Question: I reinstalled my vs code, then, when I open the .ipynb in vscode, I also reinstalled the jupyter plugin. But I found the old notebook version opened.
Before I reinstalled these programs, they were still new versions.

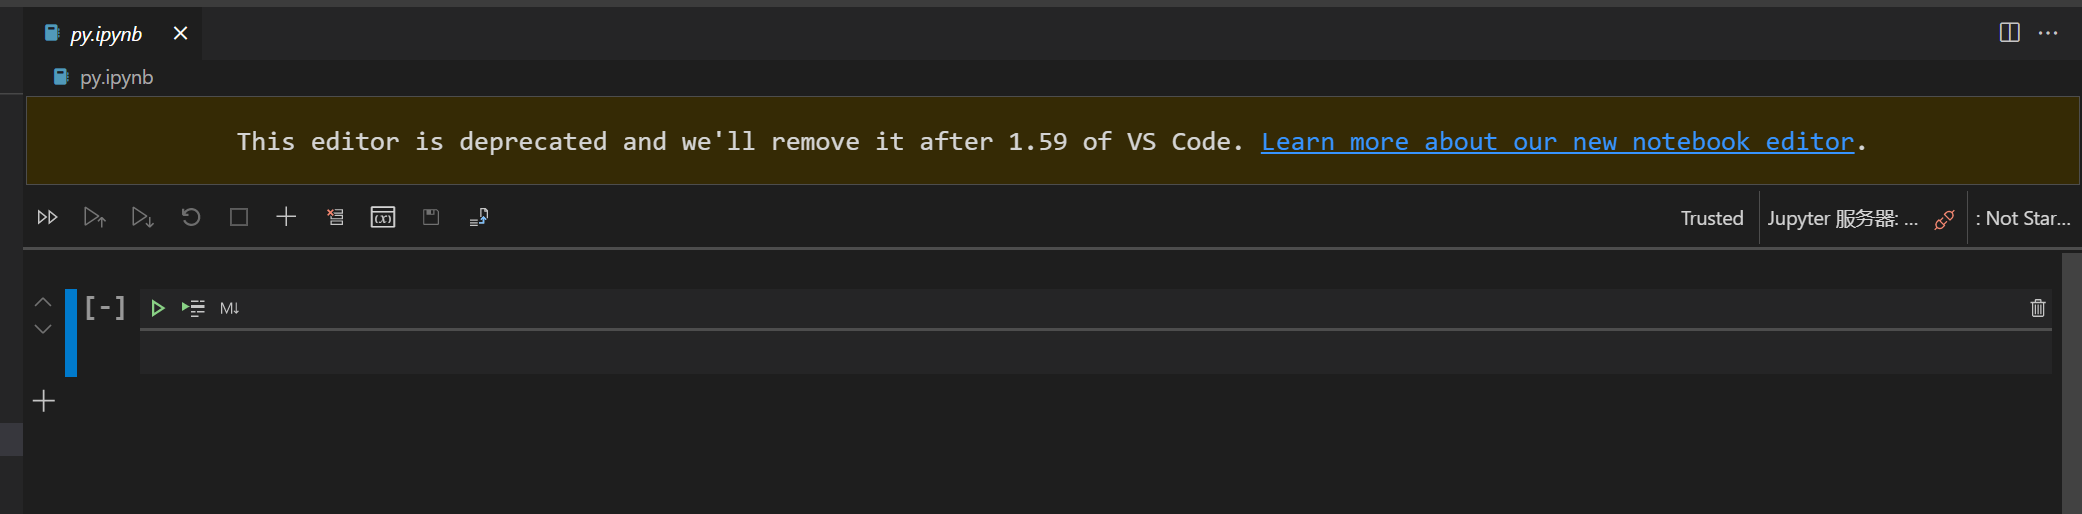
Answer: I suggest using Anaconda Navigator to download & use a virtual environment that could be easier to use in most cases.To use the virtual environment use -
or from the Command Palette.However,please make sure to add environment variables to your VS-Code.
Otherwise,best bet may be to use the notebook from Anaconda Navigator which pretty much does the same thing